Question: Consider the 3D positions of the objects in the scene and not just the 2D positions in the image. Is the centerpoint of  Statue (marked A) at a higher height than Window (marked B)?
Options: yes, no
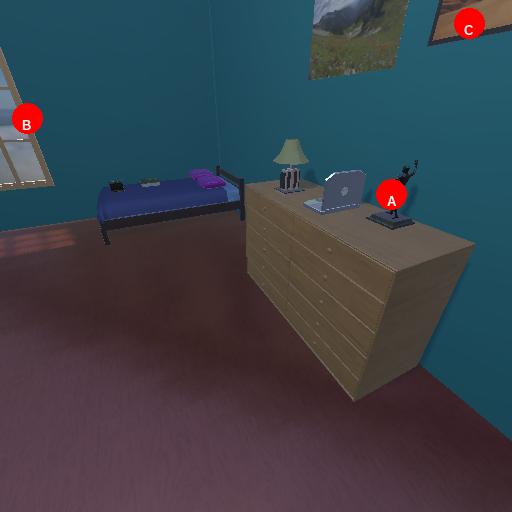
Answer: yes